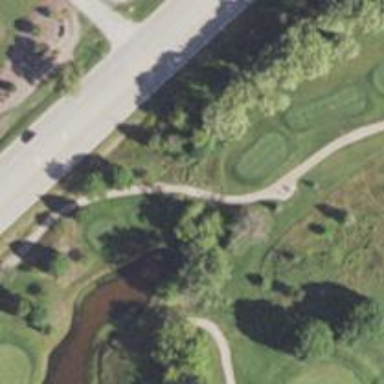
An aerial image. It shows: Path used for both walking and golf.